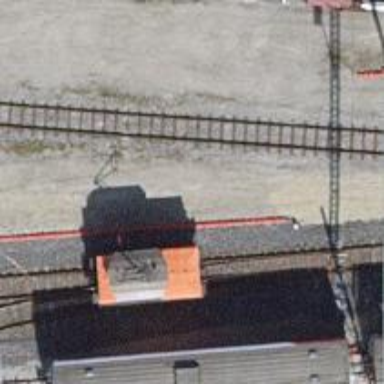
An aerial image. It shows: Narrow-gauge railway service yard with 1 track. The railway is electrified with contact line.